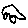
Label: car